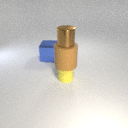
large brown rubber cylinder below small brown metal cylinder